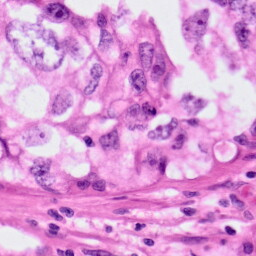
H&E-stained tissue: Lung